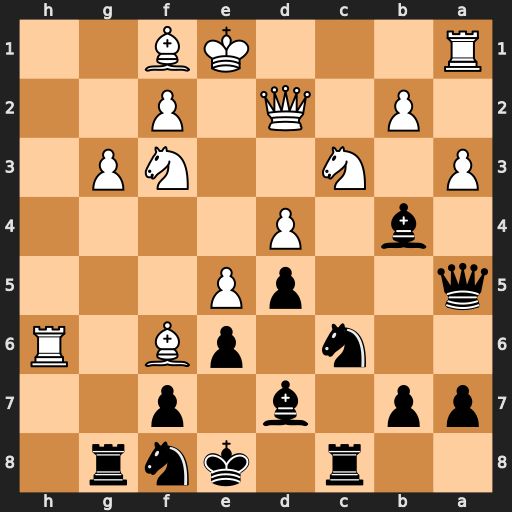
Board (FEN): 2r1knr1/pp1b1p2/2n1pB1R/q2pP3/1b1P4/P1N2NP1/1P1Q1P2/R3KB2
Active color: b
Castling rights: Q
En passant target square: -
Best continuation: Nxe5 Bxe5 Rxc3 bxc3 Bxc3